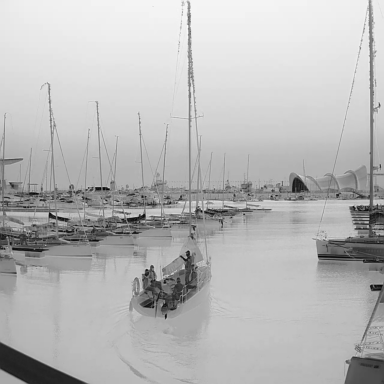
There are ten sailboats in the infrared image.